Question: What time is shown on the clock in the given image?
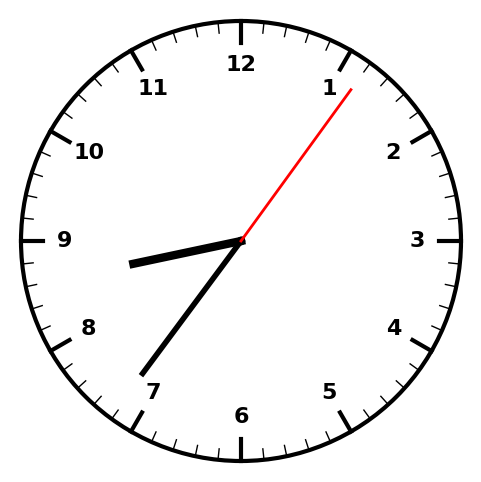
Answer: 08:36:06